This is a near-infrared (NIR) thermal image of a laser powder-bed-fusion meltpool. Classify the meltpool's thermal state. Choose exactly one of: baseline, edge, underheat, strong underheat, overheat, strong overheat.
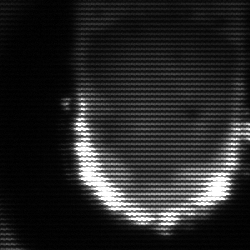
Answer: baseline